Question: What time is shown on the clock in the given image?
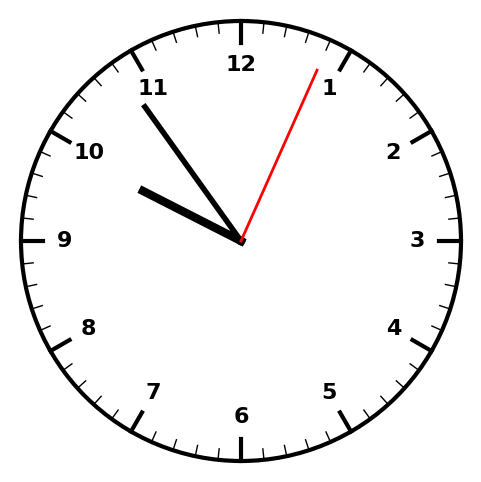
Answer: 09:54:04